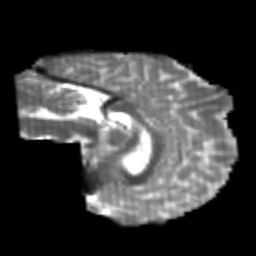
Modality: T2w
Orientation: sagittal
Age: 21
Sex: female
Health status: healthy
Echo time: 0.074 s